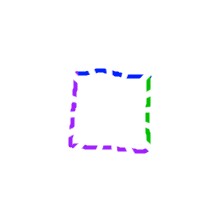
Shape: square